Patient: sex F, age 70
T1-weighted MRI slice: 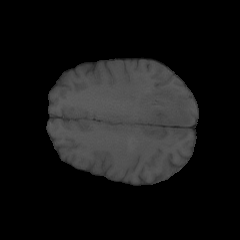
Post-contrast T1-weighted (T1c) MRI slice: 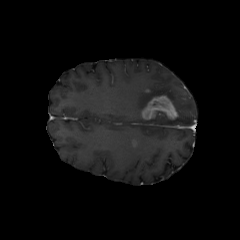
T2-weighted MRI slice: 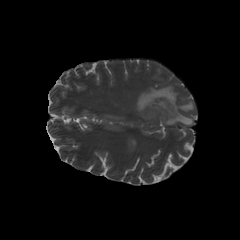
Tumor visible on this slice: yes
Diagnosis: Glioblastoma, IDH-wildtype
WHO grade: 4